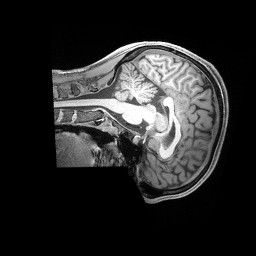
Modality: T1w
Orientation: sagittal
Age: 26
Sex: male
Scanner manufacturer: siemens
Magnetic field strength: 3 T
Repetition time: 2.4 s
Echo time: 0.00228 s